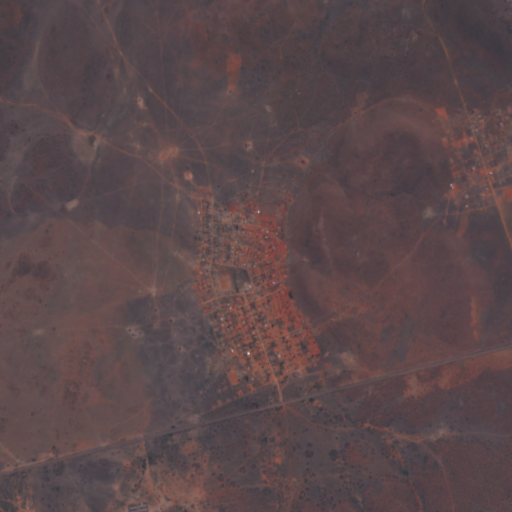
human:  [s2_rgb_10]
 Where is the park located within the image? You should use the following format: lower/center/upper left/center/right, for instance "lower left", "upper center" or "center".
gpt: The park is located in the upper center of the image.
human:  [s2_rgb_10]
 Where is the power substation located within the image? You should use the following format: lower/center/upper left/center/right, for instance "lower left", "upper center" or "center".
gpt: The power substation is located in the lower center of the image.
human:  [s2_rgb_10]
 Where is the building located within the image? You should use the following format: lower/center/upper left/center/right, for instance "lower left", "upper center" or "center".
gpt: There is no building in the image.